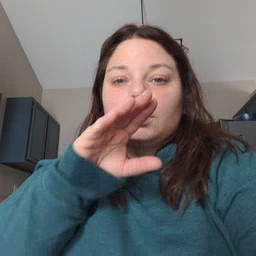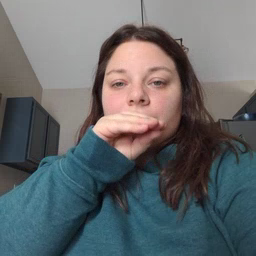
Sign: goose